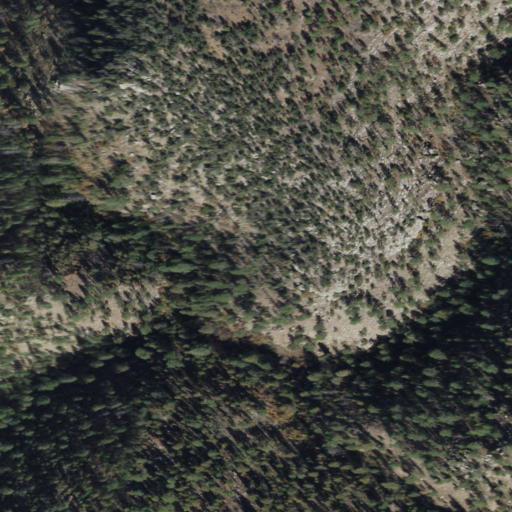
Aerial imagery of valley in Arizona named East Fork Weimer Canyon containing evergreen forest and shrub